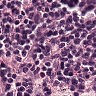
Metastatic tissue present: no